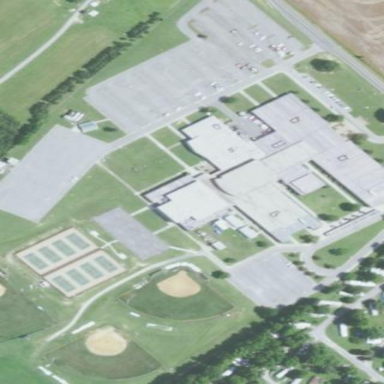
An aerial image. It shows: School.